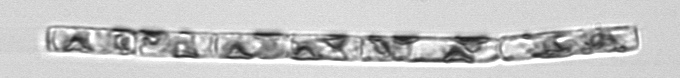
Label: Guinardia_delicatula